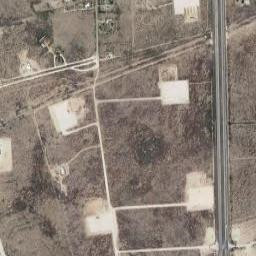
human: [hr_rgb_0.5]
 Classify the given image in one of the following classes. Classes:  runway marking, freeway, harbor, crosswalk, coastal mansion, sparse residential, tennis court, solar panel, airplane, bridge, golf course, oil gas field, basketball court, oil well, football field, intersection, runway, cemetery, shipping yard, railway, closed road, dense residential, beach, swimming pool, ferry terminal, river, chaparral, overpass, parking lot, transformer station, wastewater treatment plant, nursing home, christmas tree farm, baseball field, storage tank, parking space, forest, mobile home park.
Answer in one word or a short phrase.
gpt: oil gas field